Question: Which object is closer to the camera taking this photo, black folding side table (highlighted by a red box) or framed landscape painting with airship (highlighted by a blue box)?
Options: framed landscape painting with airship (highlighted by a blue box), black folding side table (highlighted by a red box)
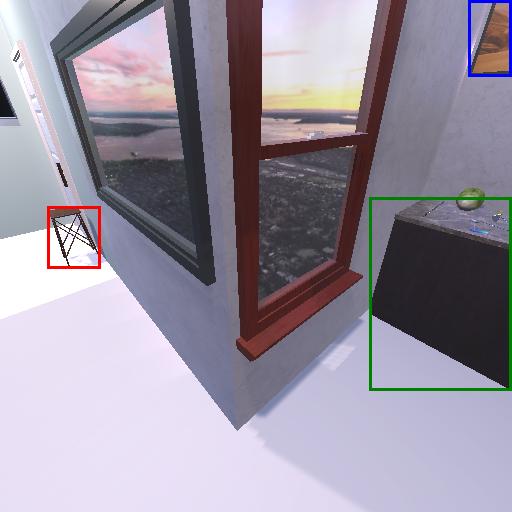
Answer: framed landscape painting with airship (highlighted by a blue box)